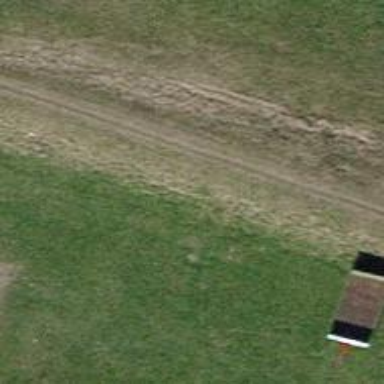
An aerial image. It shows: Grassy path.